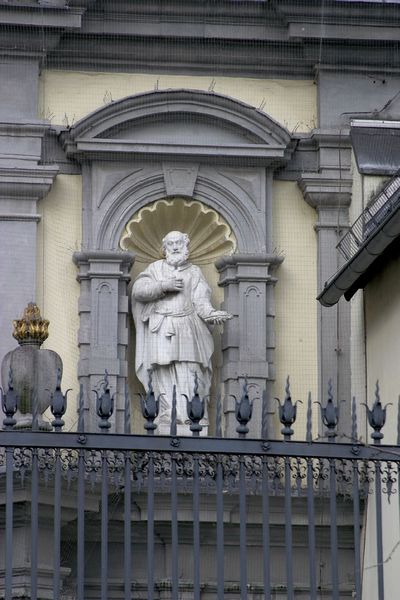
Titel: St. Maria vom Frieden
Künstler: Karl von St. Joseph
Standort: Köln, Vor den Siebenburgen 6-10 (EU - D - NRW)
Schlagwörter: mann, weiß, geste, grau, marmor, säulen, gebäude, zaun, bart, wand, barock, gesicht, stein, gitter, kirche, figur, gewand, stehend, skulptur, statue, bogen, fassade, mauer, detail, nische, antike, kabel, halbrund, sims, heiliger, muschel, absperrung, dachrinne, schmiedeeisern, aussenfassade, langes gewand, schneefänger, fassadennische